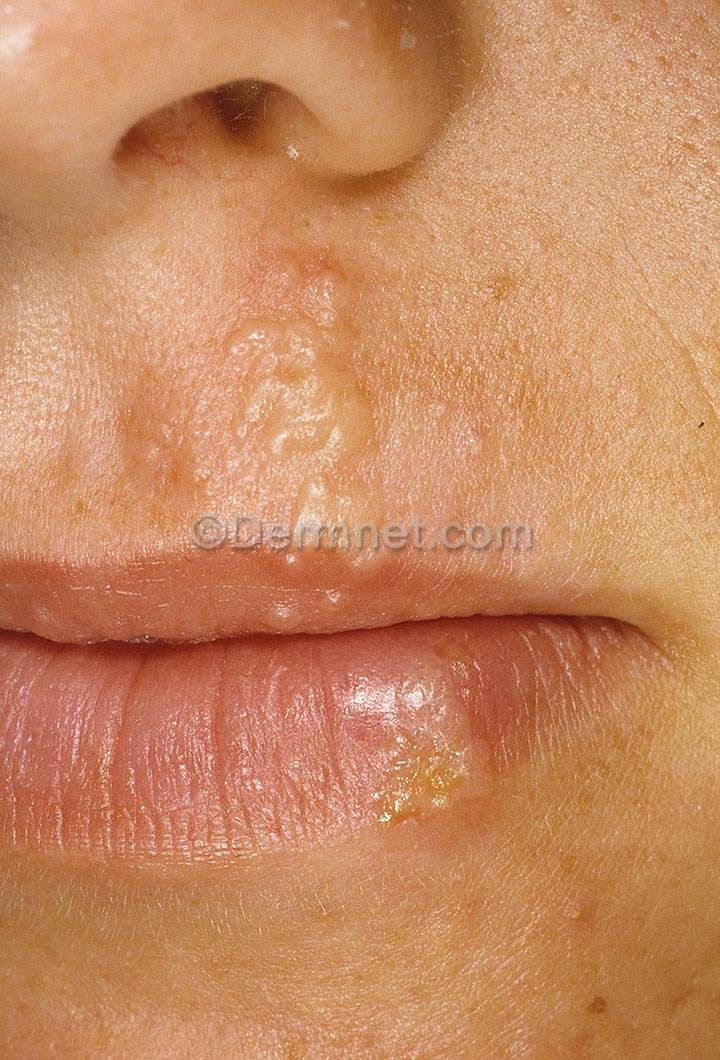
Disease: Warts Molluscum and other Viral Infections